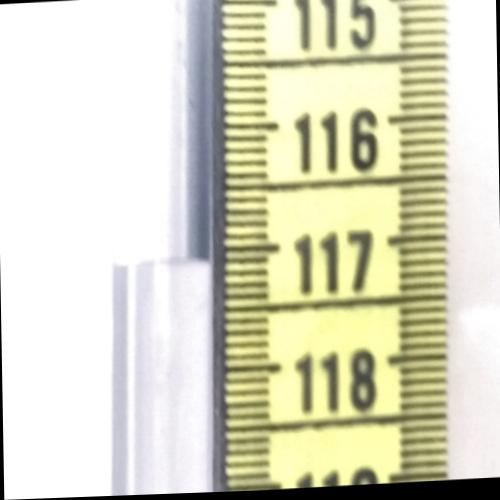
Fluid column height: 117.1 cm